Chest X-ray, PA view. Patient: 64 years old, sex M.
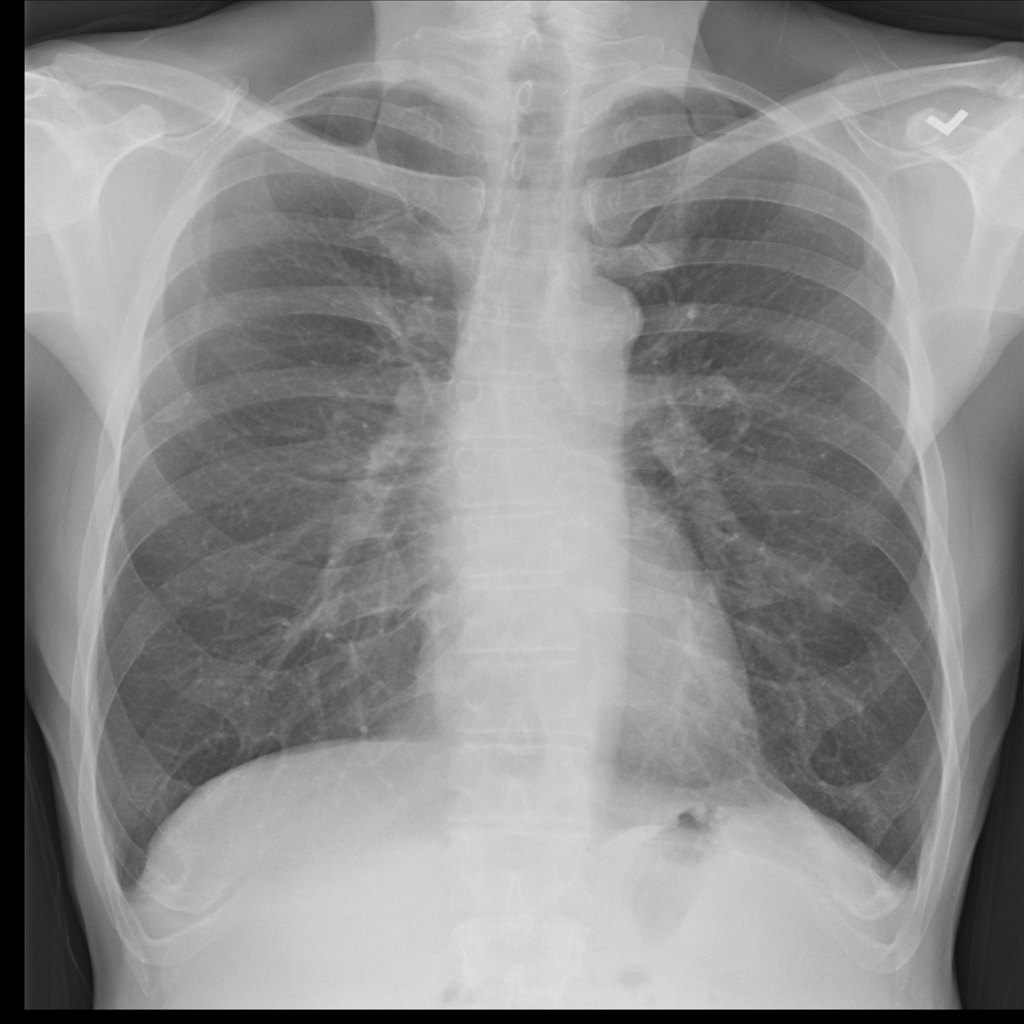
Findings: No Finding